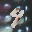
Label: 4